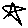
Label: star